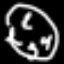
Label: clock